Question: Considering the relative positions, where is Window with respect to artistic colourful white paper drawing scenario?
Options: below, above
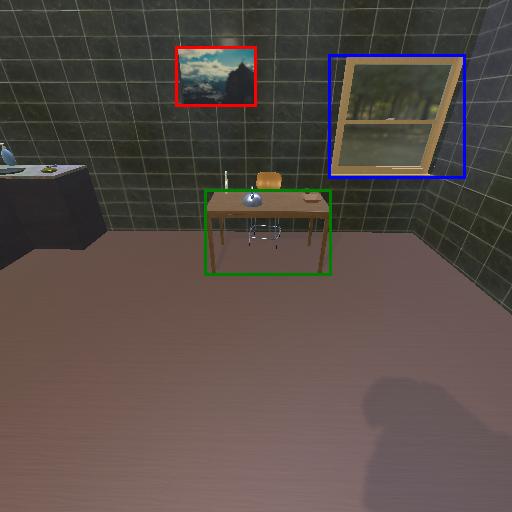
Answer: below